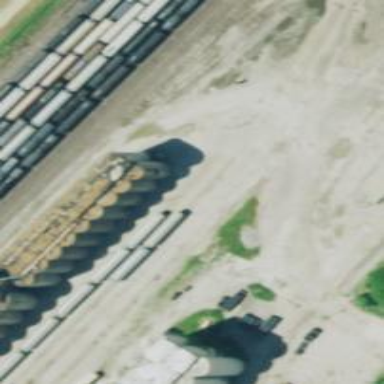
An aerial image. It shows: Railway siding for service.